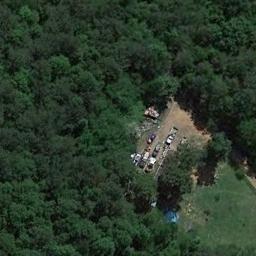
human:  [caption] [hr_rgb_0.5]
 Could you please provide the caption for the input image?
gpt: A part of dense forest beside many buildings and cars near the green land .

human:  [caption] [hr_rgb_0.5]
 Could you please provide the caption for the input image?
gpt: The forest has a lot of dense dark green trees, A lawn and a parking lot and some cars are parked on the parking lot .

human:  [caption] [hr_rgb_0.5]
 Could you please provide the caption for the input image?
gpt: This is a dense forest .

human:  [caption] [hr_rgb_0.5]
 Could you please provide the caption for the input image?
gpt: The bare land is in the middle of the forest with some cars .

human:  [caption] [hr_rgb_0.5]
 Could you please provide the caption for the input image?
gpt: There are some cars parked beside a green forest .